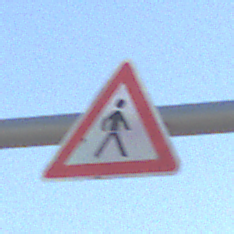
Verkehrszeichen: FussgaengerLinks
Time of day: SunriseSunset
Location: Outdoor (Urban)
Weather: Clear
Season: NotSpecified
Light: Natural